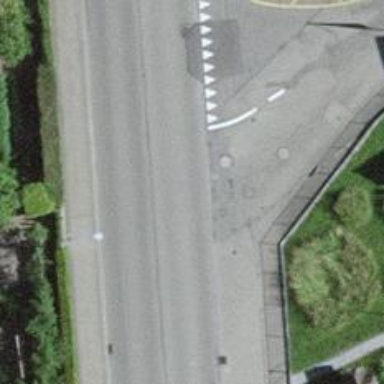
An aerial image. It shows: Road with "give way" sign.